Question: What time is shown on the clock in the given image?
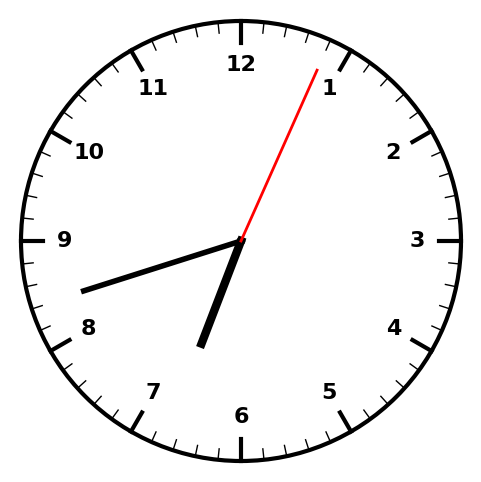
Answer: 06:42:04